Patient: sex M, age 60
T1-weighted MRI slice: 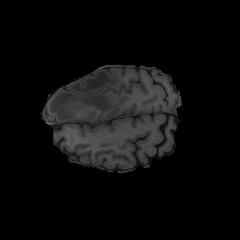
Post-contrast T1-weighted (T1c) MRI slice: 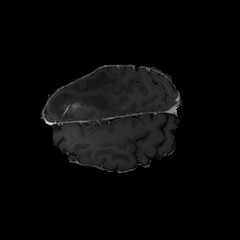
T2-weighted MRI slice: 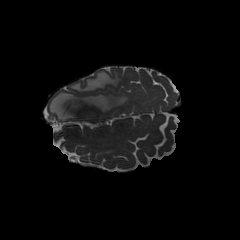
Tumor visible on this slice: yes
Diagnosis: Glioblastoma, IDH-wildtype
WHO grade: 4